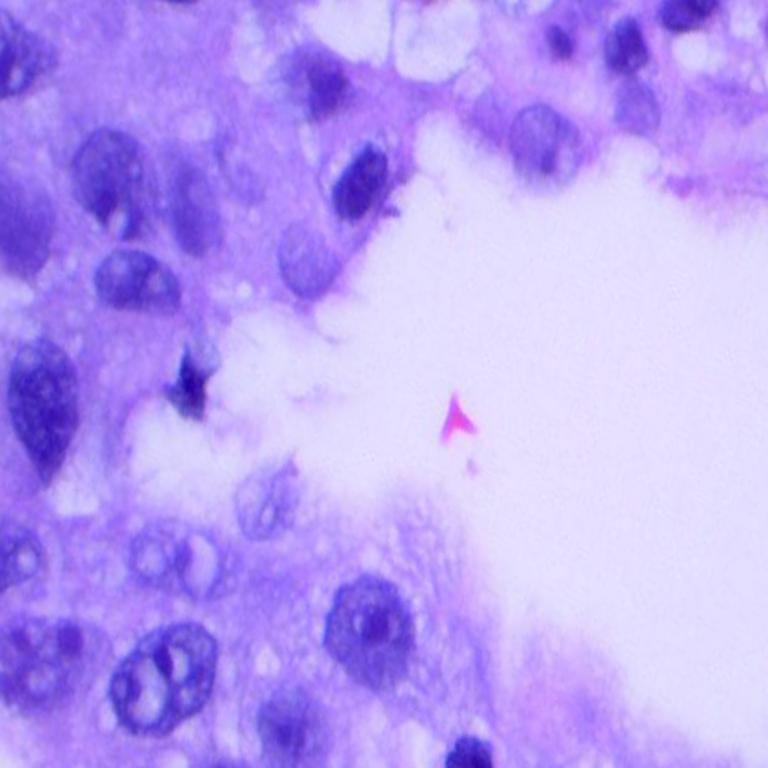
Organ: lung
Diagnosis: adenocarcinomas